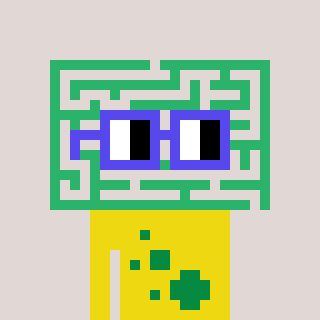
a pixel art character with square blue glasses, a maze-shaped head and a yellow-colored body on a warm background